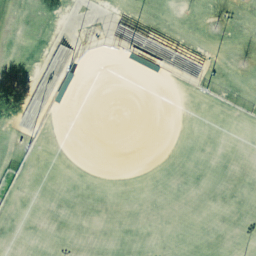
Label: baseball diamond